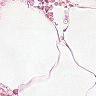
Metastatic tissue present: no